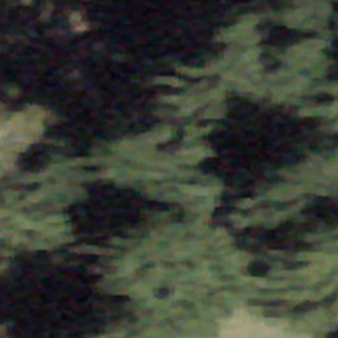
Label: other